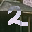
Label: 2